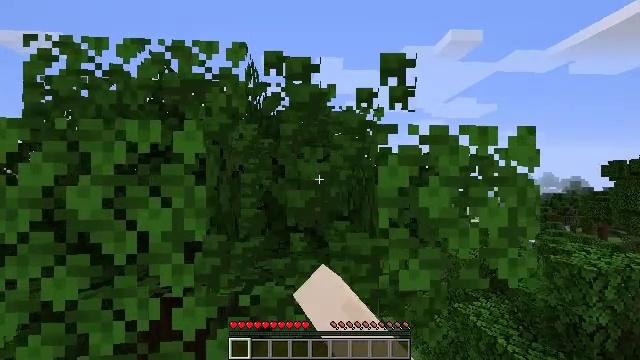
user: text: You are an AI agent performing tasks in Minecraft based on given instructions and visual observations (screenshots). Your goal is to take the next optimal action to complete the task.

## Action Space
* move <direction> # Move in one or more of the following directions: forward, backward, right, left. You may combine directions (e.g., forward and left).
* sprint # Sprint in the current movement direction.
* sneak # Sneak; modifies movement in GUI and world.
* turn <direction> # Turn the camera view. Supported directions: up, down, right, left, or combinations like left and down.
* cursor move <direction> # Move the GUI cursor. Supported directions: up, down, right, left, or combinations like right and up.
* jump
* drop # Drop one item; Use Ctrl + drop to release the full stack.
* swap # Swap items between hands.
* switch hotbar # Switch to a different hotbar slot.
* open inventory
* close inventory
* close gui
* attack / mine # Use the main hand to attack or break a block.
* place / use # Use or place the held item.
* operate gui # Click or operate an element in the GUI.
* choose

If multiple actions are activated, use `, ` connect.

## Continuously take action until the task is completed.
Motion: motion action
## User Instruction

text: Use shears to efficiently mine dark oak leaves.
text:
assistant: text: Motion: attack / mine